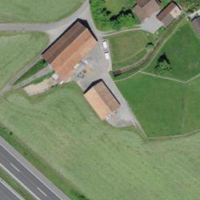
EUNIS habitat code: 57
Species observed at this site:
Milvus milvus